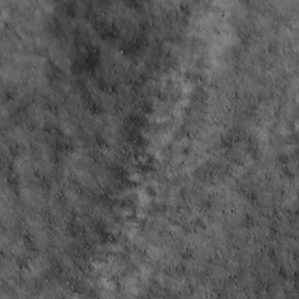
Label: non_frost